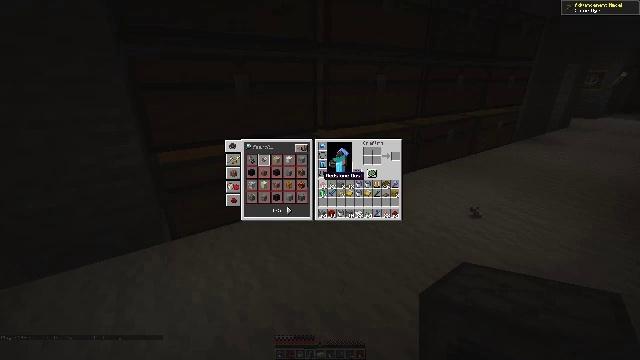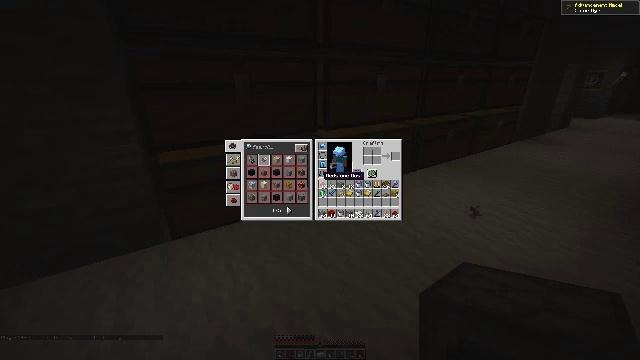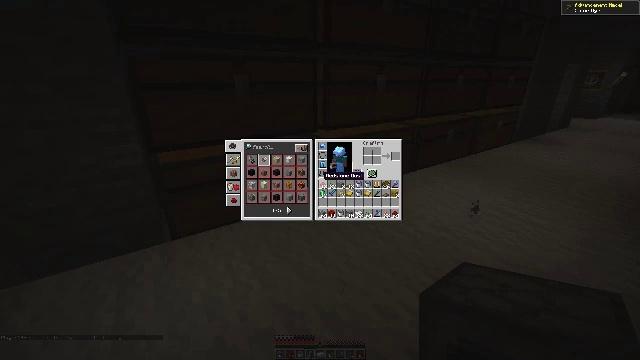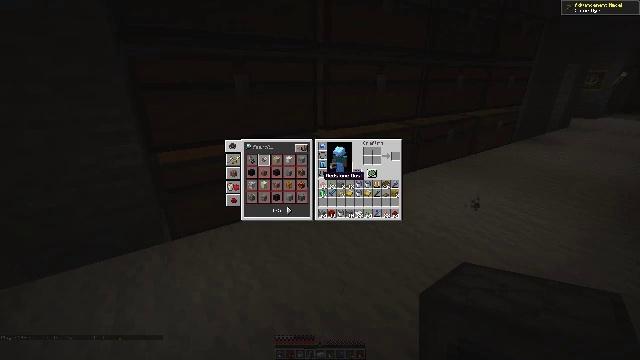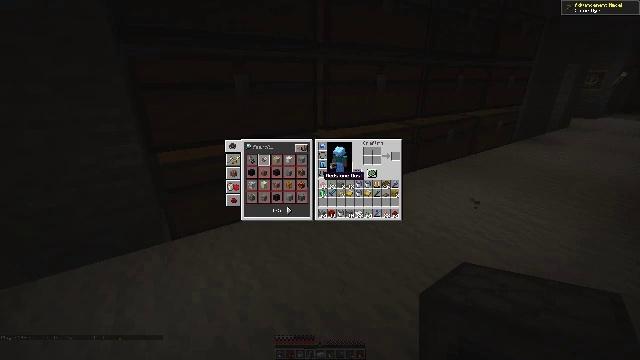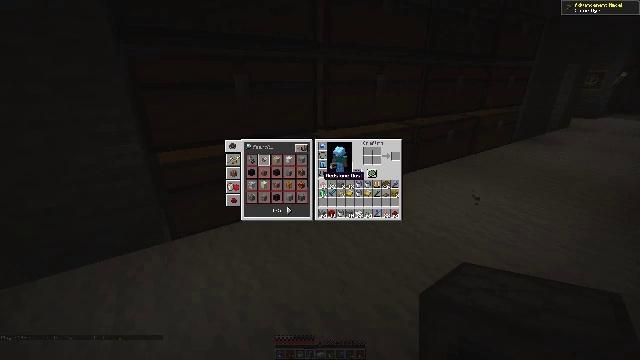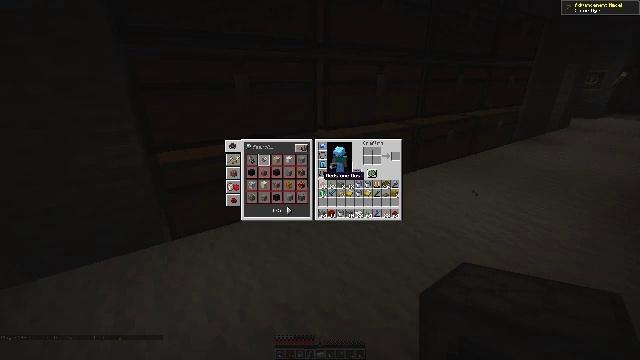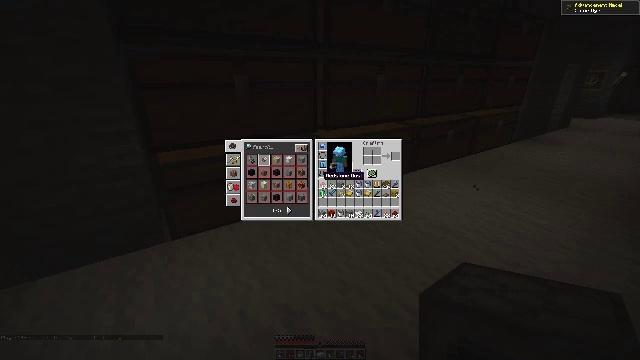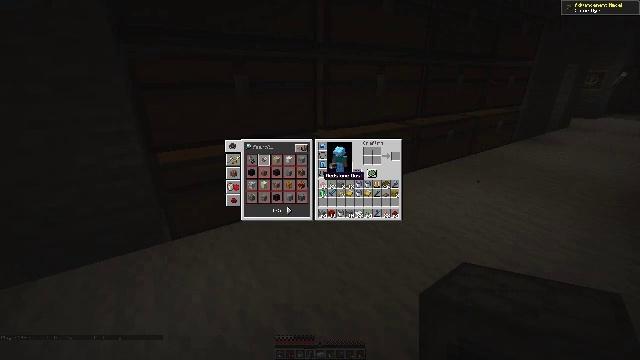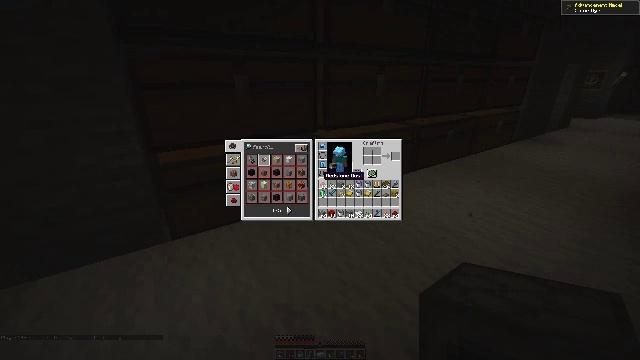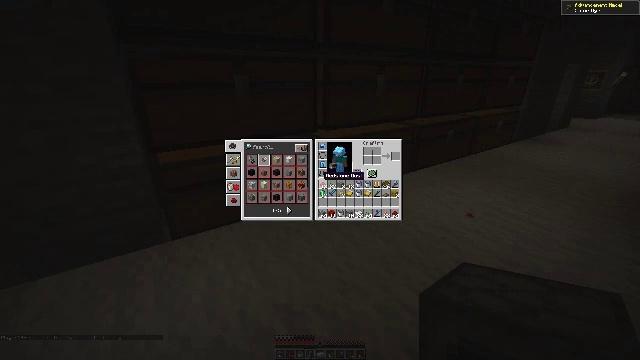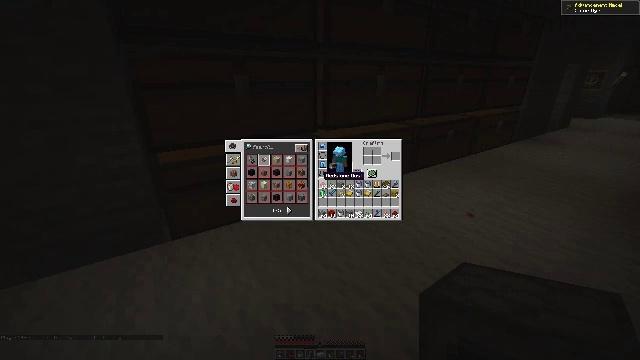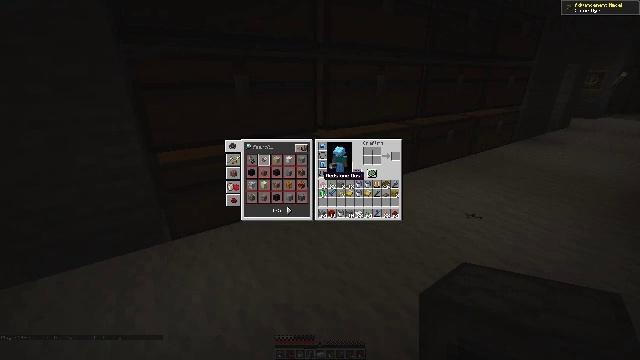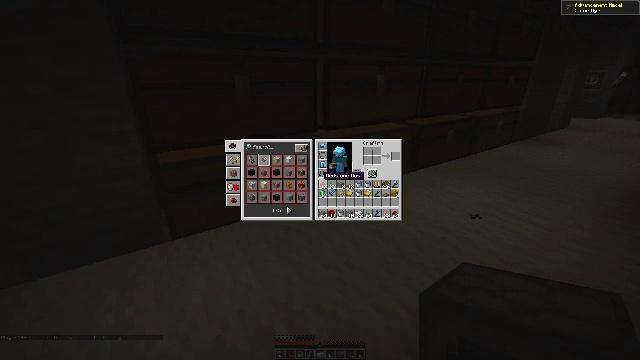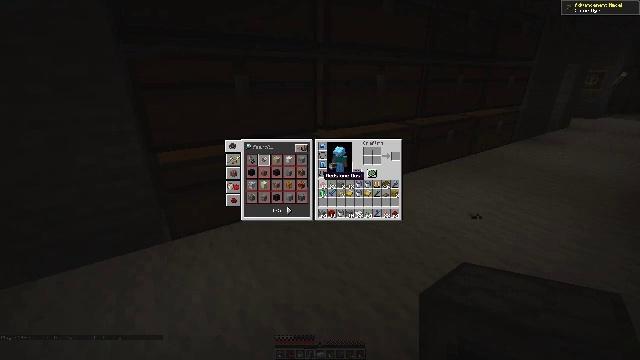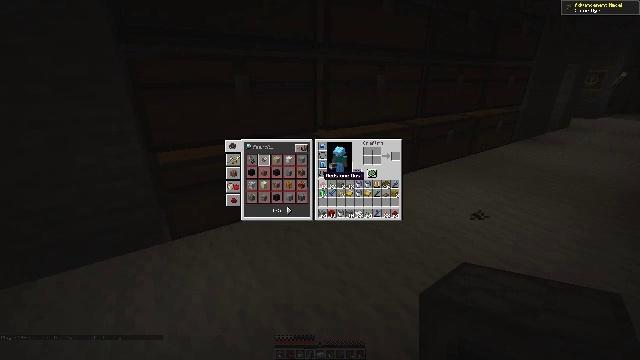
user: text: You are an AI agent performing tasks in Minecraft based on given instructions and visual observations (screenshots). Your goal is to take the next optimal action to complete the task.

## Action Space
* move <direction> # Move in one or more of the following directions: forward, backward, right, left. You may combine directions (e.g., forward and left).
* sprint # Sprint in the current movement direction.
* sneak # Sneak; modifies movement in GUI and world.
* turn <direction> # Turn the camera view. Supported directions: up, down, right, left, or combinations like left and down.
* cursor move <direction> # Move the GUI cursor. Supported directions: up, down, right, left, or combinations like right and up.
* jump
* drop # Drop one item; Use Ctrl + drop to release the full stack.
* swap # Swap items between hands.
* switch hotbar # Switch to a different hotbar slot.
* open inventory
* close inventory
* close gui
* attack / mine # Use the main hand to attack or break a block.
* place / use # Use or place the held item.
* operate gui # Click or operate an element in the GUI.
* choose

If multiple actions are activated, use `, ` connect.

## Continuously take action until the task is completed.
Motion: motion action
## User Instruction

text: Drop an iron ingot.
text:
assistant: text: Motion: close inventory
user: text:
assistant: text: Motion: close inventory
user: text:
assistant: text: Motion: close inventory
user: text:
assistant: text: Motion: no_op
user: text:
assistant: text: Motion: no_op
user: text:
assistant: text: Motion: no_op
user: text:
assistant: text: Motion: no_op
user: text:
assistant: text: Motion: no_op
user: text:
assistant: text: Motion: no_op
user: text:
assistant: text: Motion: no_op
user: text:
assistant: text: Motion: no_op
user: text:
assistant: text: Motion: no_op
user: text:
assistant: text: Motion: no_op
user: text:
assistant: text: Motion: no_op
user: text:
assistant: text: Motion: no_op
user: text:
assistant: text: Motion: no_op
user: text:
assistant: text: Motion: no_op
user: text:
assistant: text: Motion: no_op
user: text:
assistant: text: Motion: turn left and up
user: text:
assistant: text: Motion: turn left and up
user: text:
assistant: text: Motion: no_op
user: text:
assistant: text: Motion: turn up
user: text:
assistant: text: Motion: no_op
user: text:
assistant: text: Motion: no_op
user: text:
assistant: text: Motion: turn right
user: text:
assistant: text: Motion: turn right
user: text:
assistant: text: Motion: no_op
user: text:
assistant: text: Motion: no_op
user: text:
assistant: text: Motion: turn left
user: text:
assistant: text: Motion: turn left